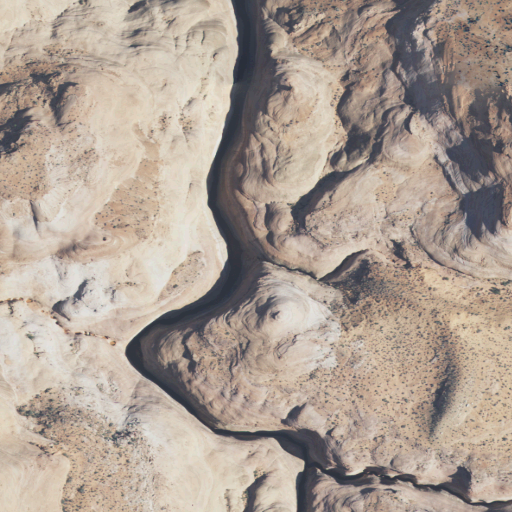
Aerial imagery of valley in Utah named Mountain Sheep Canyon containing only shrub